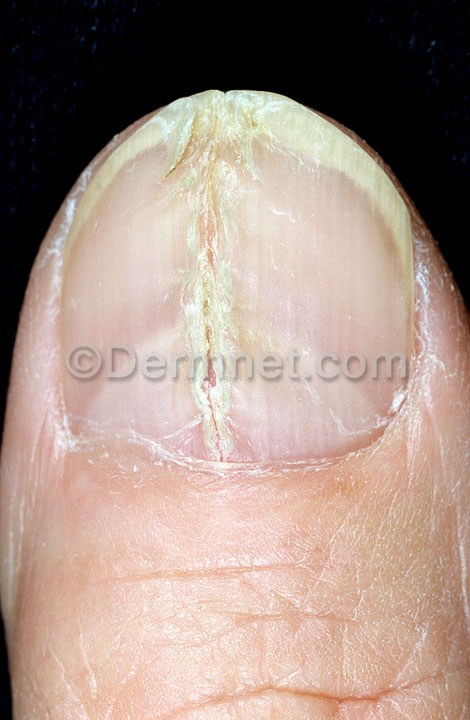
Disease: Nail Fungus and other Nail Disease